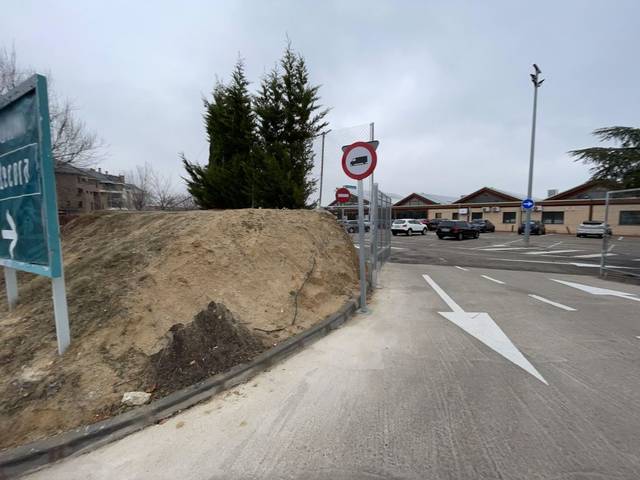
Region: Spain
Coordinates: 40.452, -3.882